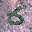
Label: 6